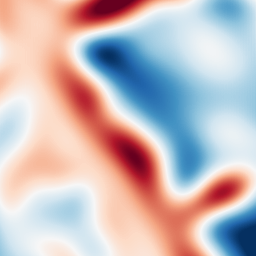
Category: multiscale
Decomposition family: log
Decomposition parameters: sigma: 20
Upsampling method: fft_zeropad
Upsampling parameters: scale: 2
Upsampling scale: 2